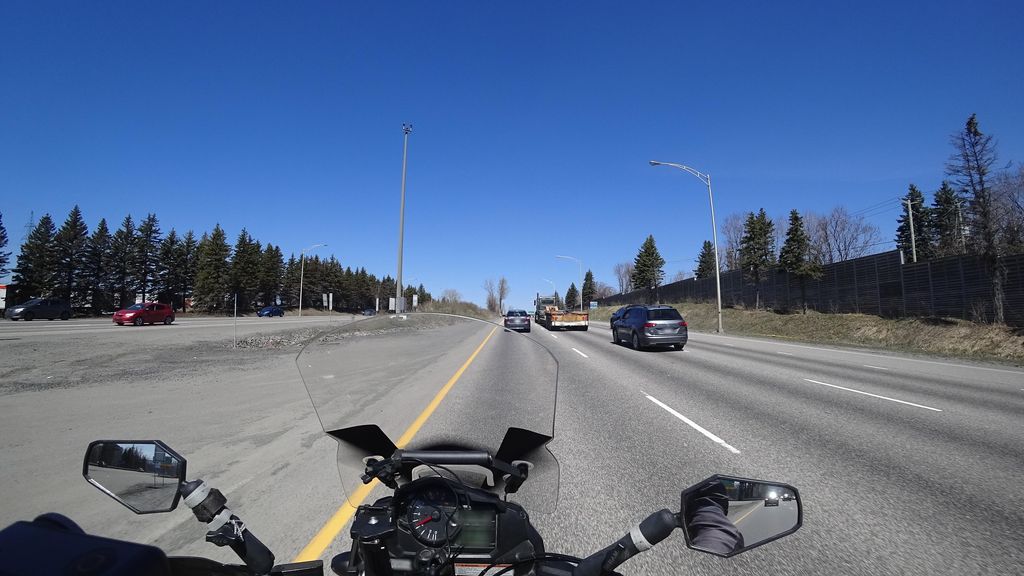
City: quebec_city